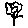
Label: flower